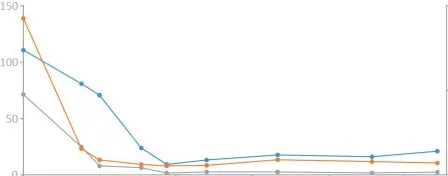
Curves of key laboratory tests. (B) Serum levels of neuron-specific enolase (orange), cytokeratin 19 fragment (gray), and lactate dehydrogenase (blue). HB, hemoglobin; PLT, platelet; NSE, neuron-specific enolase; Cyfra21-1, cytokeratin 19 fragment; LDH, lactate dehydrogenase.
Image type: pathology (immunostaining)